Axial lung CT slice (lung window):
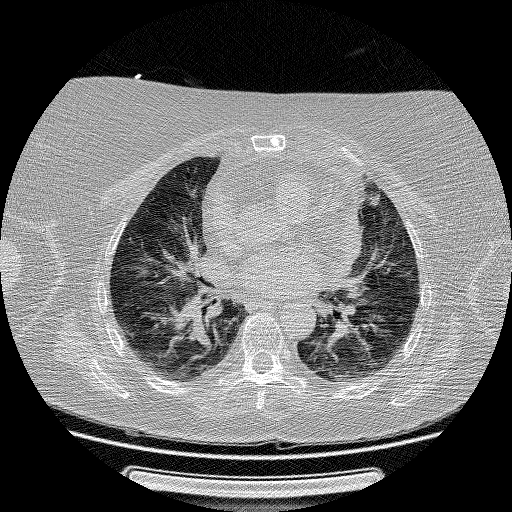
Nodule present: no